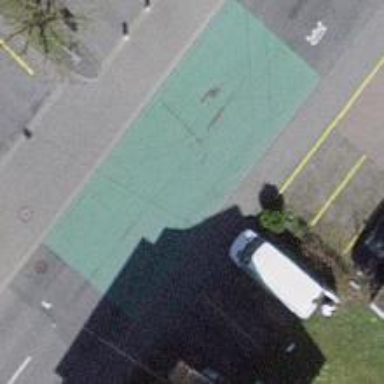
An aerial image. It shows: Marked road crossing featuring surface markings.